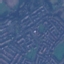
Land use / land cover: Residential